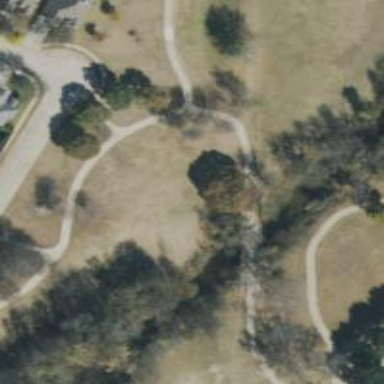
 popular sport where players throw frisbees into baskets in as few shots as possible."